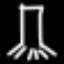
Label: The Eiffel Tower